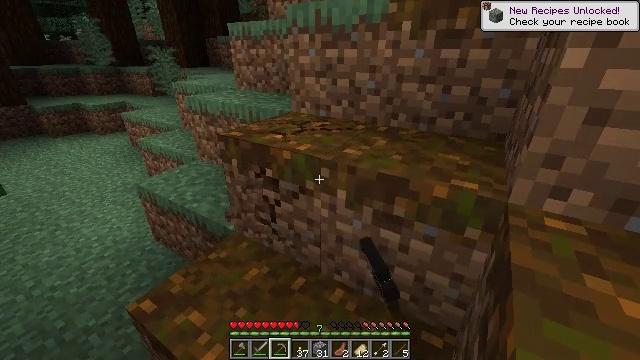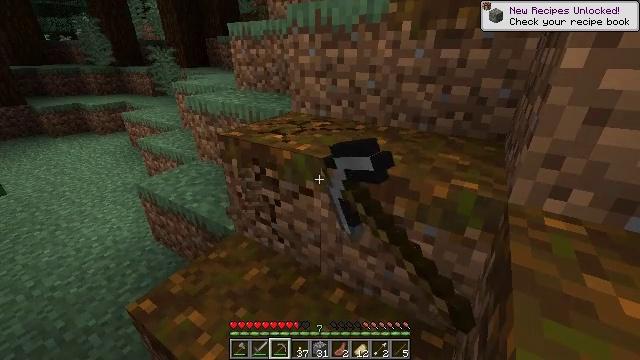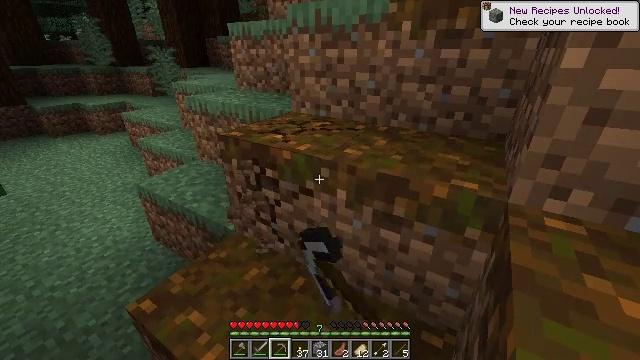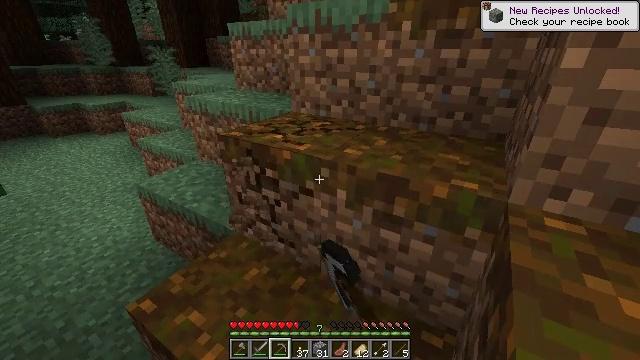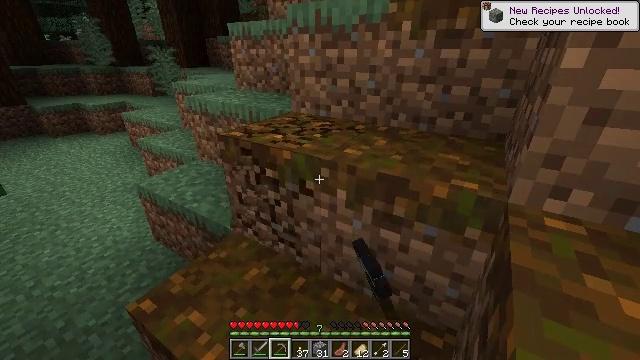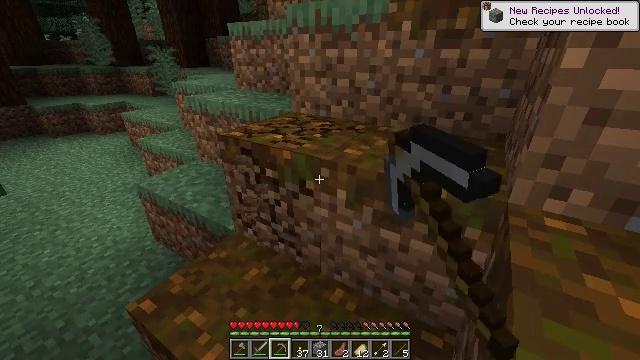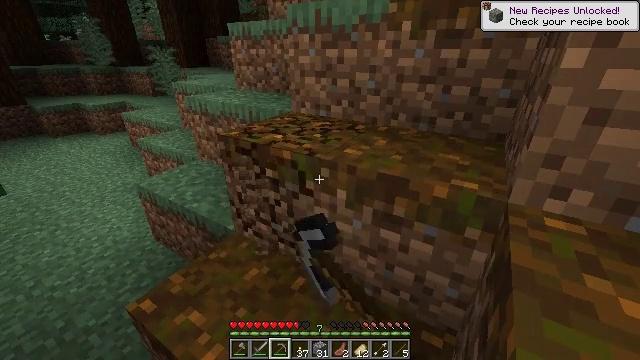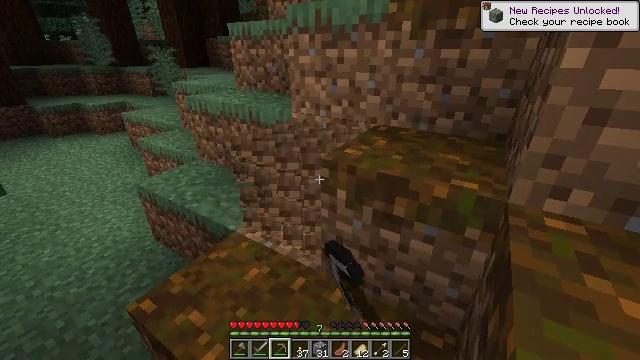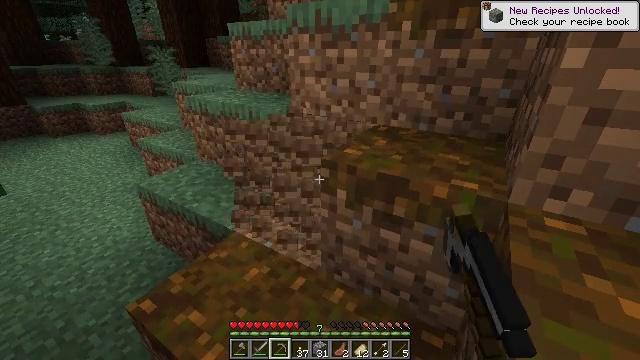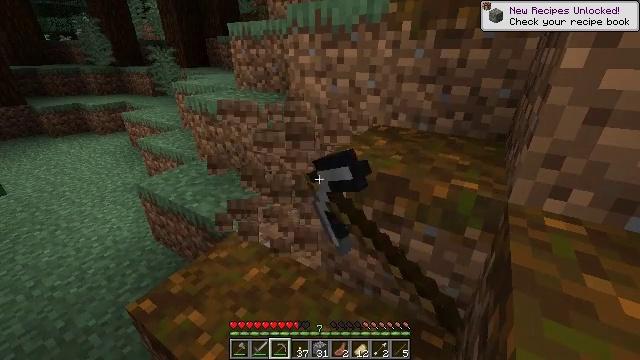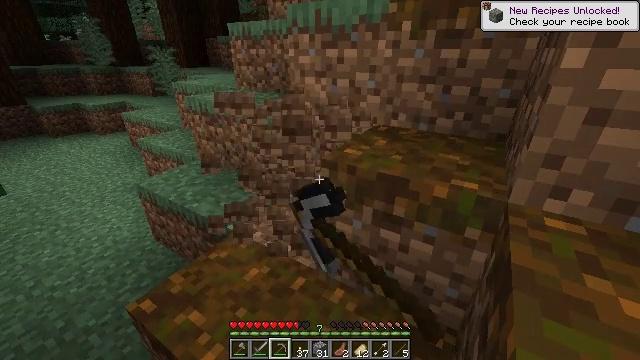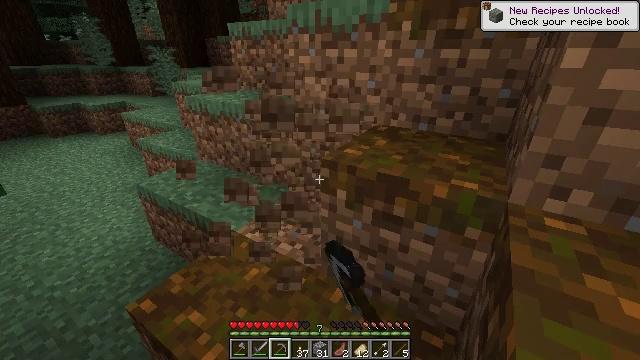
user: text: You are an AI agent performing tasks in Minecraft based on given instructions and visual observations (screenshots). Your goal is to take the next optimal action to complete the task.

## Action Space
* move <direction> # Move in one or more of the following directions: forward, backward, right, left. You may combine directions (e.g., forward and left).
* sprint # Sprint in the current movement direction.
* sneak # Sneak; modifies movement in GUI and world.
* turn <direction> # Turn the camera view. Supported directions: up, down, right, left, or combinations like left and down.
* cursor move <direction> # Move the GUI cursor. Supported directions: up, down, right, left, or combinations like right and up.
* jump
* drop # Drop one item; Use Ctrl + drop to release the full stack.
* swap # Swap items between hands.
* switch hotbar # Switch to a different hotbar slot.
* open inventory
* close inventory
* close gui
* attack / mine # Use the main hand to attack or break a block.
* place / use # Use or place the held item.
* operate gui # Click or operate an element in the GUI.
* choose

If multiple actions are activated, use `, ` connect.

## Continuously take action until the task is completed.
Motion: motion action
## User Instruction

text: Remove the topsoil to get podzol.
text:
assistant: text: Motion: attack / mine
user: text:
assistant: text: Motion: attack / mine
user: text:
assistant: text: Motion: attack / mine
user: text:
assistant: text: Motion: attack / mine
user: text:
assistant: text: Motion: attack / mine
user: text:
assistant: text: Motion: attack / mine
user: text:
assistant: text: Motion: attack / mine
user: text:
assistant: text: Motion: attack / mine
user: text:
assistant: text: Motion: attack / mine
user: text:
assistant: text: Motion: attack / mine
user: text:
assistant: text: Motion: attack / mine
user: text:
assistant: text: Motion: attack / mine